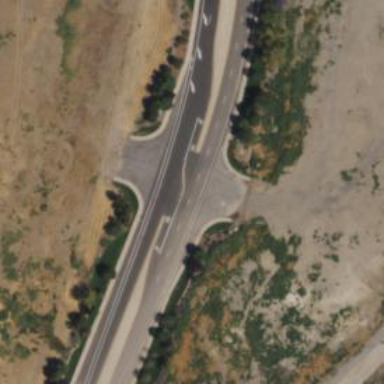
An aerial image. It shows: Asphalt road with separate sidewalk. The road is classified as tertiary link.